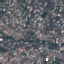
Land use / land cover class: Residential